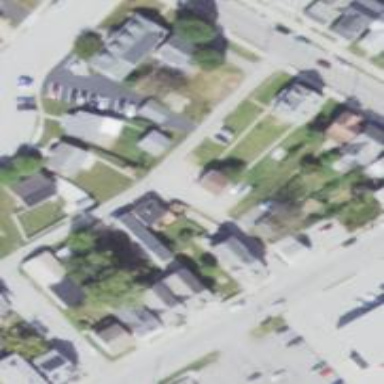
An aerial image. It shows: Alleyway designated as service road.